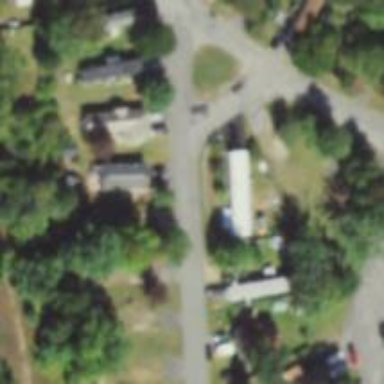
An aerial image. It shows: Residential road.